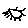
Label: sun